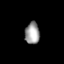
Tissue: prostate
Cell type: Epithelial cells
Senescence score: 0.3578
Nuclear area (px): 313
Mean DAPI intensity: 156.479